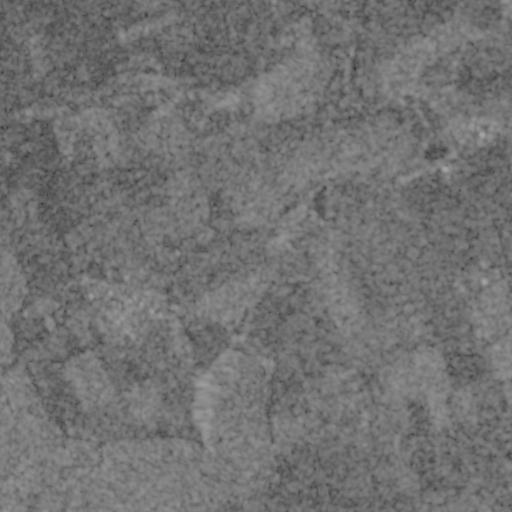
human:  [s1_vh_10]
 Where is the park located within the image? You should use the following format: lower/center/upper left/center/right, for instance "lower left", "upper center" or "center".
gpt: The park is located in the lower left of the image.
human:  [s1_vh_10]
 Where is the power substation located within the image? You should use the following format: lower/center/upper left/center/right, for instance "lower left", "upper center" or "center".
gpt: The power substation is located in the upper center of the image.
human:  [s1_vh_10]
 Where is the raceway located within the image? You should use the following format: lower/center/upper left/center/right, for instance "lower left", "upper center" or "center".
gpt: The raceway is located in the upper center of the image.
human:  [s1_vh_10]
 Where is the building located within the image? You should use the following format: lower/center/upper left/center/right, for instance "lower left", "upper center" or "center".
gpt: There is no building in the image.

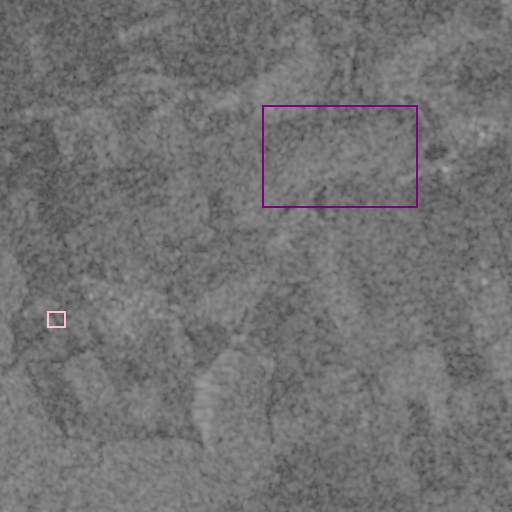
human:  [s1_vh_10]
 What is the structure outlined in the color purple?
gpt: The structure outlined in purple is a crop field.
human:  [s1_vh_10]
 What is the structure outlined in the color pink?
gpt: The structure outlined in pink is a park.
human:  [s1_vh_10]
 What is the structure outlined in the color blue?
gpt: There is no blue outline.